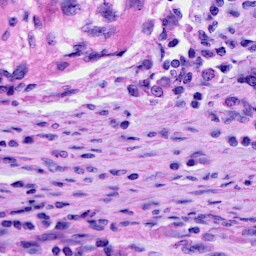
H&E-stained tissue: Cervix